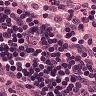
Metastatic tissue present: no